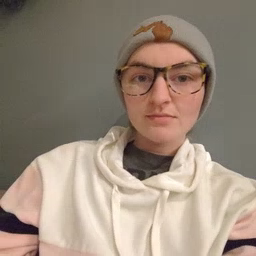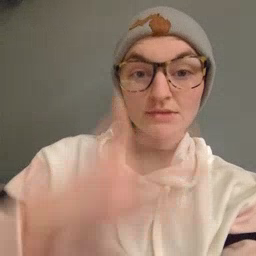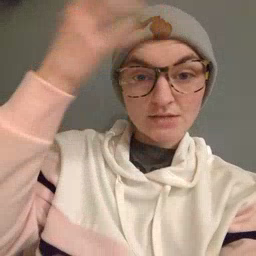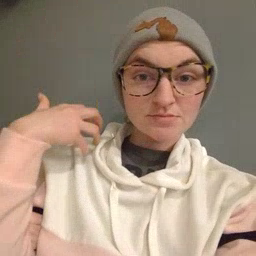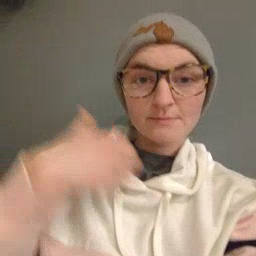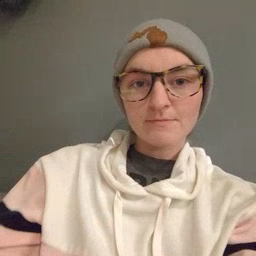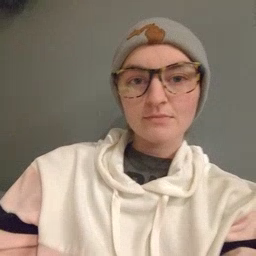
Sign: lion